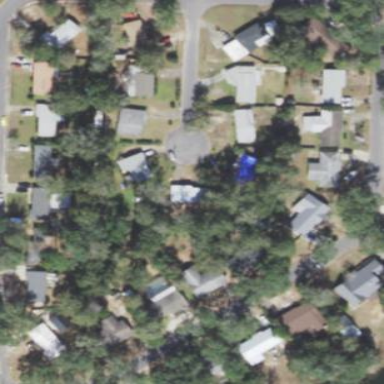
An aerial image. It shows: This residential area consists of single-family homes.